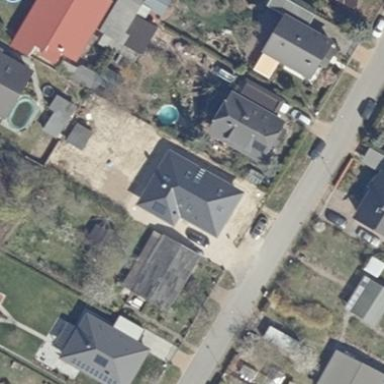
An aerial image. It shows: Simple house.